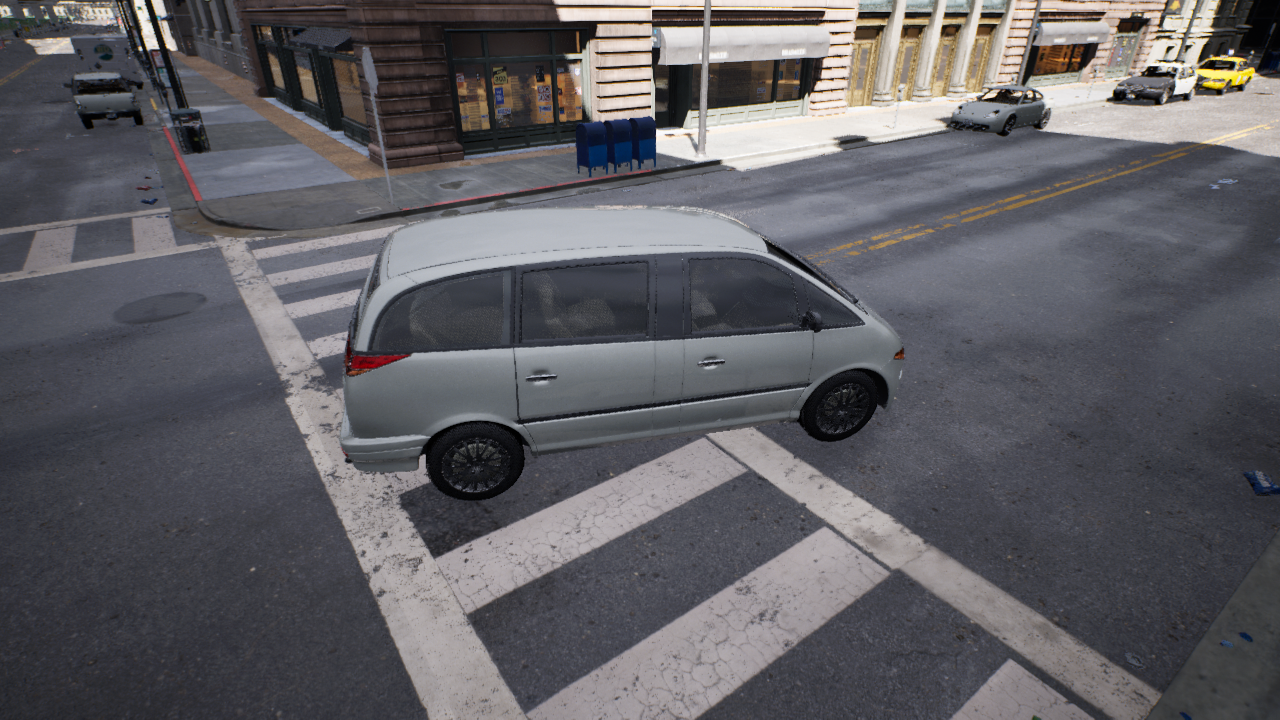
Venue: intersection
Lighting: clear day
Vehicle rig: minivan